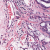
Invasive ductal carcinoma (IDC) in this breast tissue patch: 1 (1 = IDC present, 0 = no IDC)